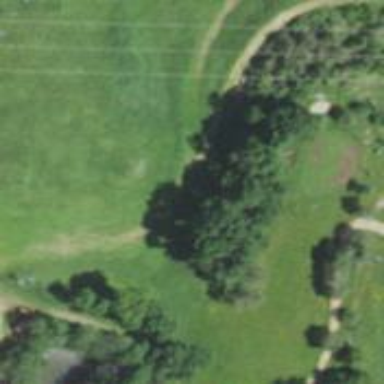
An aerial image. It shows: Disc golf hole.